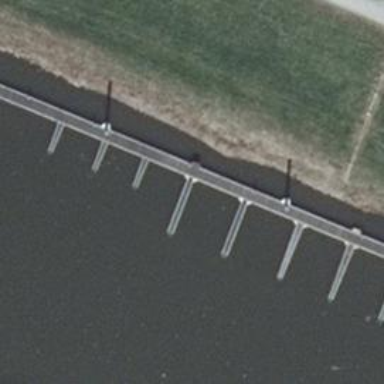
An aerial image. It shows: Man-made pier.